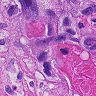
Metastatic tissue present: yes